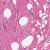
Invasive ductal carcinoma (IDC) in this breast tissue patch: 0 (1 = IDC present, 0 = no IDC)